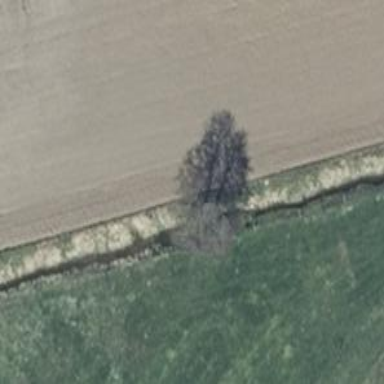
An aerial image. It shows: Deciduous tree with broadleaved leaves.